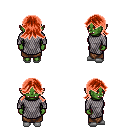
a pixel art fantasy rpg character, female body template, orc, green skin, chain mail, robe skirt, red loose hair, white slippers, four views (front, back, left, right), 2x2 character sprite sheet, small pixel art, hard edges, no anti-aliasing